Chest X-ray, AP view. Patient: 44 years old, sex F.
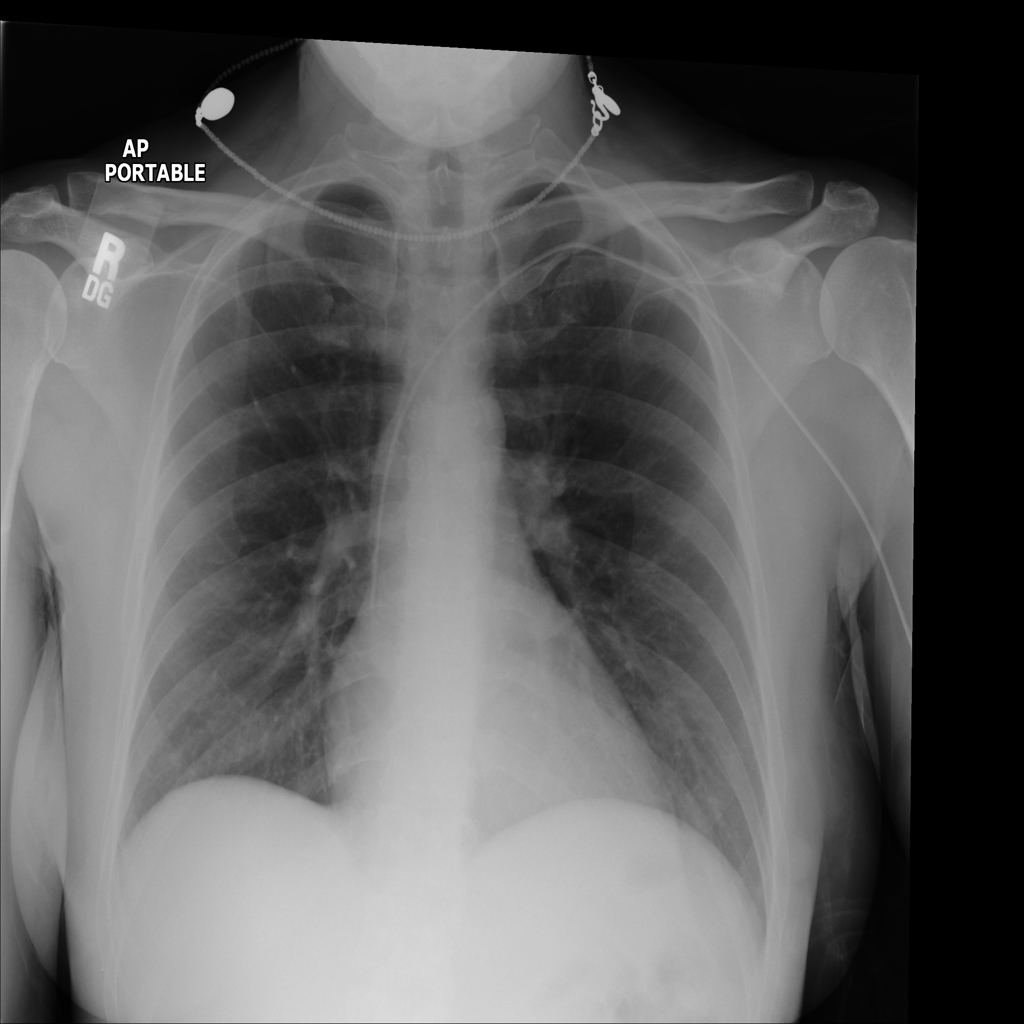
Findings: No Finding